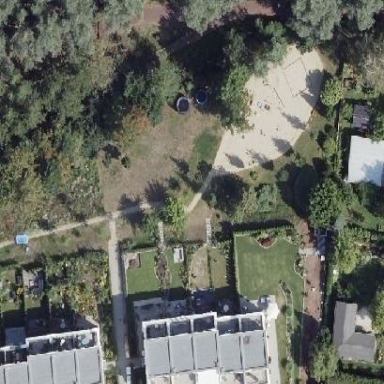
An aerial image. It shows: Playground area for leisure activities on the land.